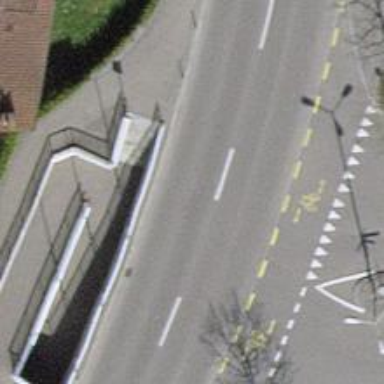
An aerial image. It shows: Asphalt road designated as primary highway with separate sidewalks and cycle paths.